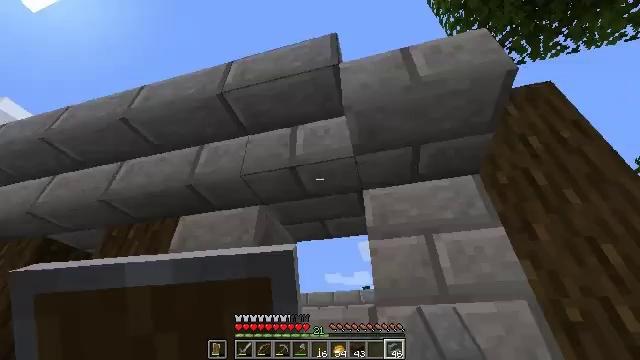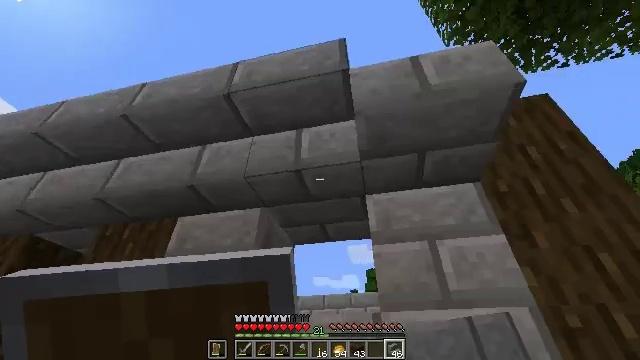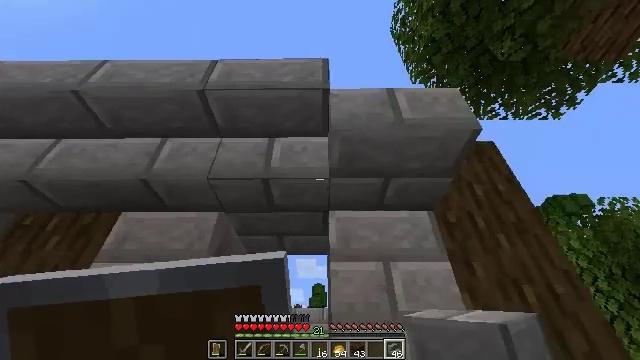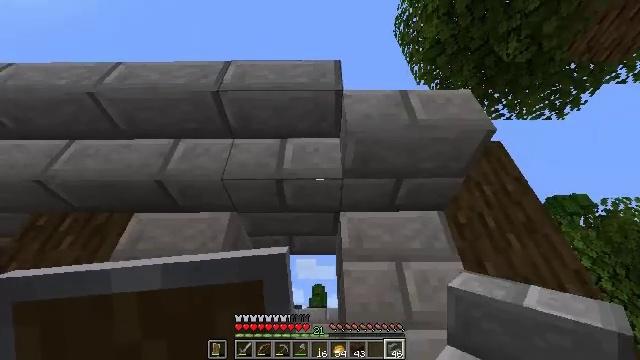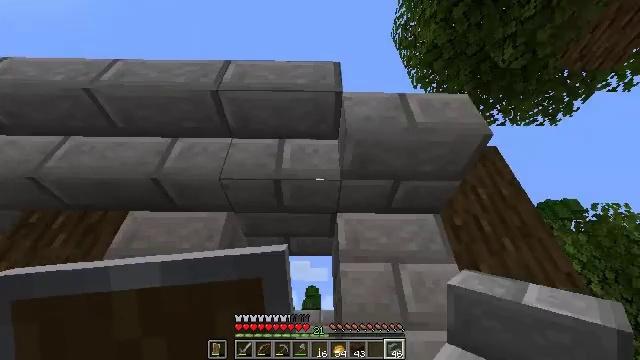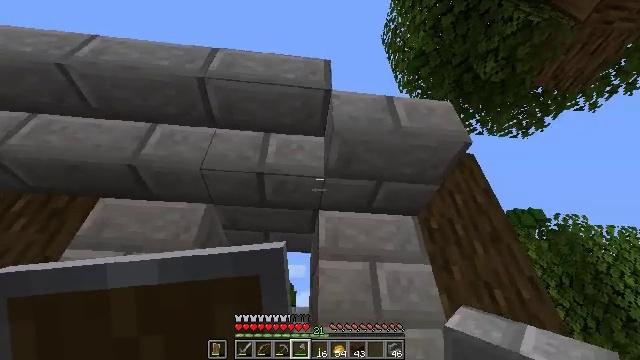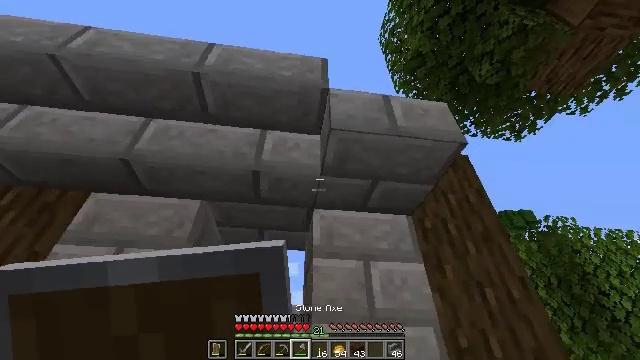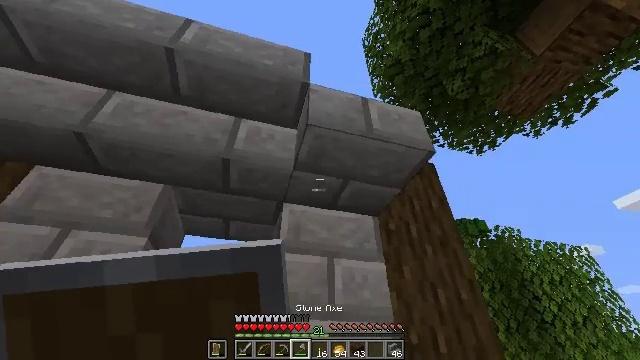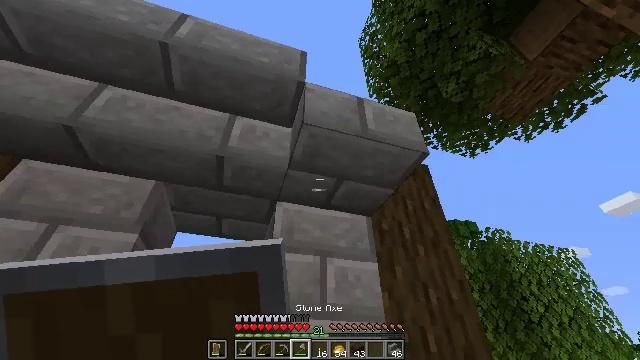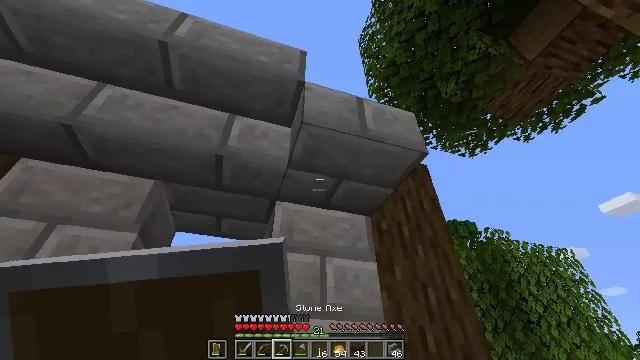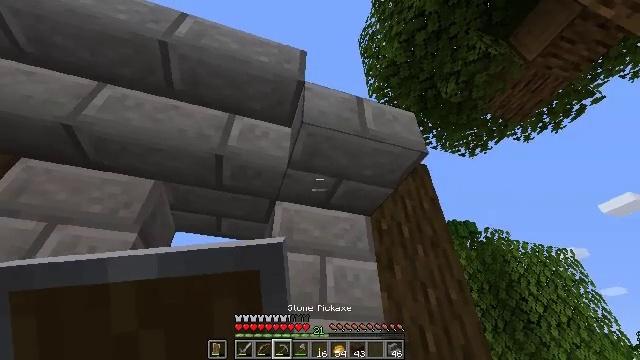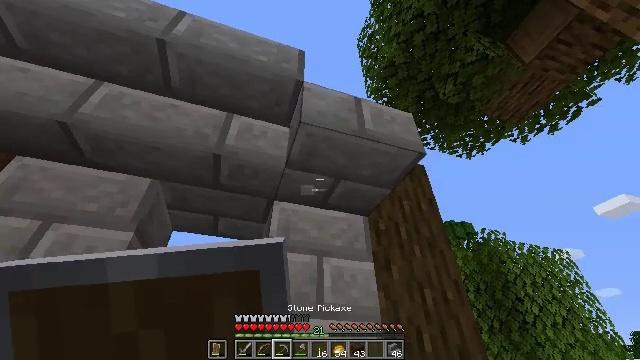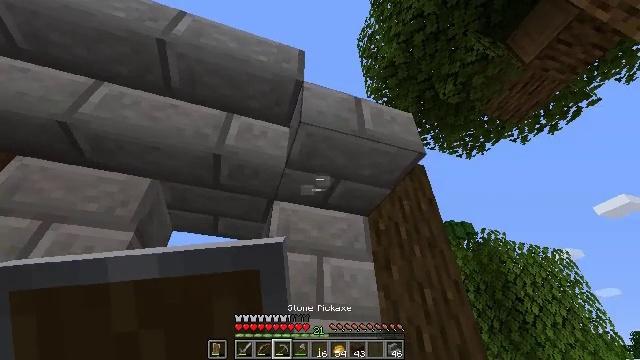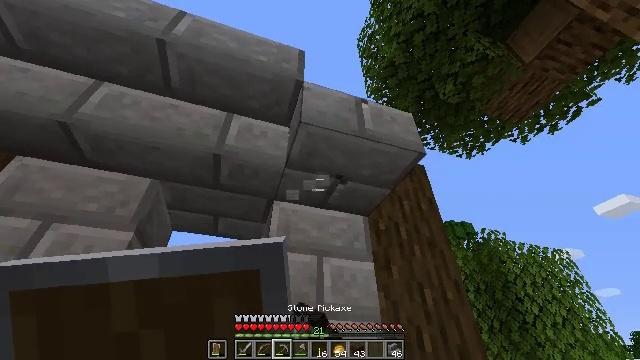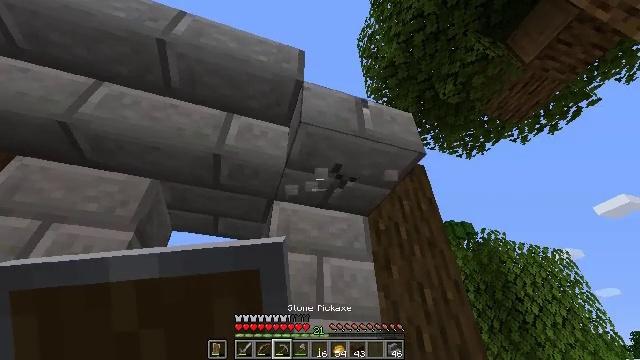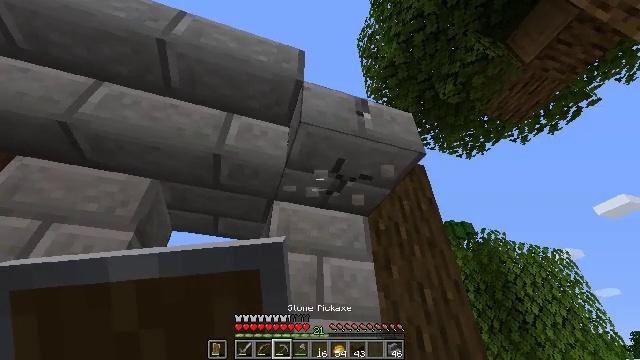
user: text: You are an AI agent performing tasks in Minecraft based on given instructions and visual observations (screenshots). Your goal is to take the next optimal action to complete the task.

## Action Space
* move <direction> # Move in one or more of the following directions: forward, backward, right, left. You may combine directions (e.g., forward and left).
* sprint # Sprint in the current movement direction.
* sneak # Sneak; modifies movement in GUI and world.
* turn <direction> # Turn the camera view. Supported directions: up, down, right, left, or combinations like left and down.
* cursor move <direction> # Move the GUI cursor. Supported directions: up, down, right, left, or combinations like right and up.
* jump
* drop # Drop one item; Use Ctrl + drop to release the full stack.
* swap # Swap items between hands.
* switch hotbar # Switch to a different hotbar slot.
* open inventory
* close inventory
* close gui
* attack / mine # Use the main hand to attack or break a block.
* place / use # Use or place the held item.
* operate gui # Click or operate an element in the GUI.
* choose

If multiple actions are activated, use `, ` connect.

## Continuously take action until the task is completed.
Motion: motion action
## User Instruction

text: Disassemble the stone brick stairs into inventory.
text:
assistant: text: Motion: move left, turn right
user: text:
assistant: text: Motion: turn right and up
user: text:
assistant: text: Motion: no_op
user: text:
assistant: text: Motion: turn right
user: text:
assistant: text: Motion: turn right, switch to hotbar 4
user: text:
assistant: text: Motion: turn right, switch to hotbar 4
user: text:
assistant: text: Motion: turn right
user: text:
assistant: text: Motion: turn right
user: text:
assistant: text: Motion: switch to hotbar 3
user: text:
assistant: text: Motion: switch to hotbar 3
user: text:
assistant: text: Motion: attack / mine
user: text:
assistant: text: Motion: attack / mine
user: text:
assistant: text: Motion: attack / mine
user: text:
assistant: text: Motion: attack / mine
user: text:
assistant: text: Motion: attack / mine
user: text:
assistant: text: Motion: attack / mine
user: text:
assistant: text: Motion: attack / mine
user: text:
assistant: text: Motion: attack / mine
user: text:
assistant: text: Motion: attack / mine
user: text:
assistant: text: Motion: attack / mine
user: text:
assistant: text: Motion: attack / mine
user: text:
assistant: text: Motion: attack / mine
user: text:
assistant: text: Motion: attack / mine
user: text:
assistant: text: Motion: move forward, attack / mine
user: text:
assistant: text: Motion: move forward and move right, attack / mine
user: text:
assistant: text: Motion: move forward and move right, attack / mine
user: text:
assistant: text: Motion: move forward and move right, attack / mine
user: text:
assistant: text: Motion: move forward, turn left and up
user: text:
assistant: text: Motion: no_op